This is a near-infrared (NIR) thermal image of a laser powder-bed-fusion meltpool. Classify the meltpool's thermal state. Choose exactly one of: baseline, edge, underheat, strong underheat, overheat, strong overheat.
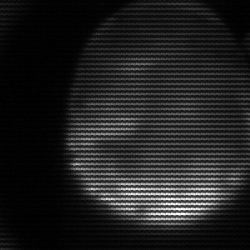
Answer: edge